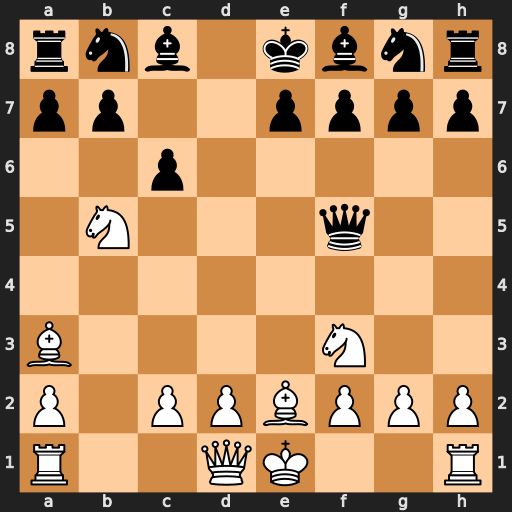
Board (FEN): rnb1kbnr/pp2pppp/2p5/1N3q2/8/B4N2/P1PPBPPP/R2QK2R
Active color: w
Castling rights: KQkq
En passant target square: -
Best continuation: Nc7+ Kd8 Nxa8